Interaction volume radius: 5 \u00c5
Interaction volume height: 15 \u00c5
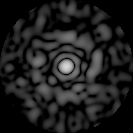
Disorder parameter: 0.9041